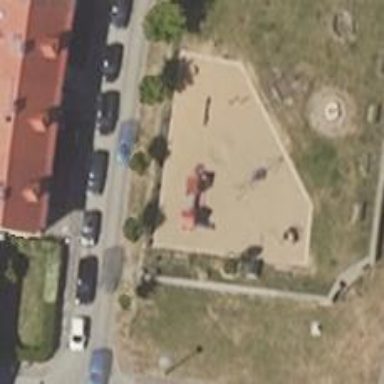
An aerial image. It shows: Playground featuring slide.